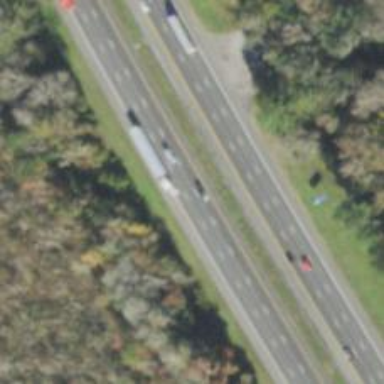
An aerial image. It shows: Asphalt motorway.